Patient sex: M
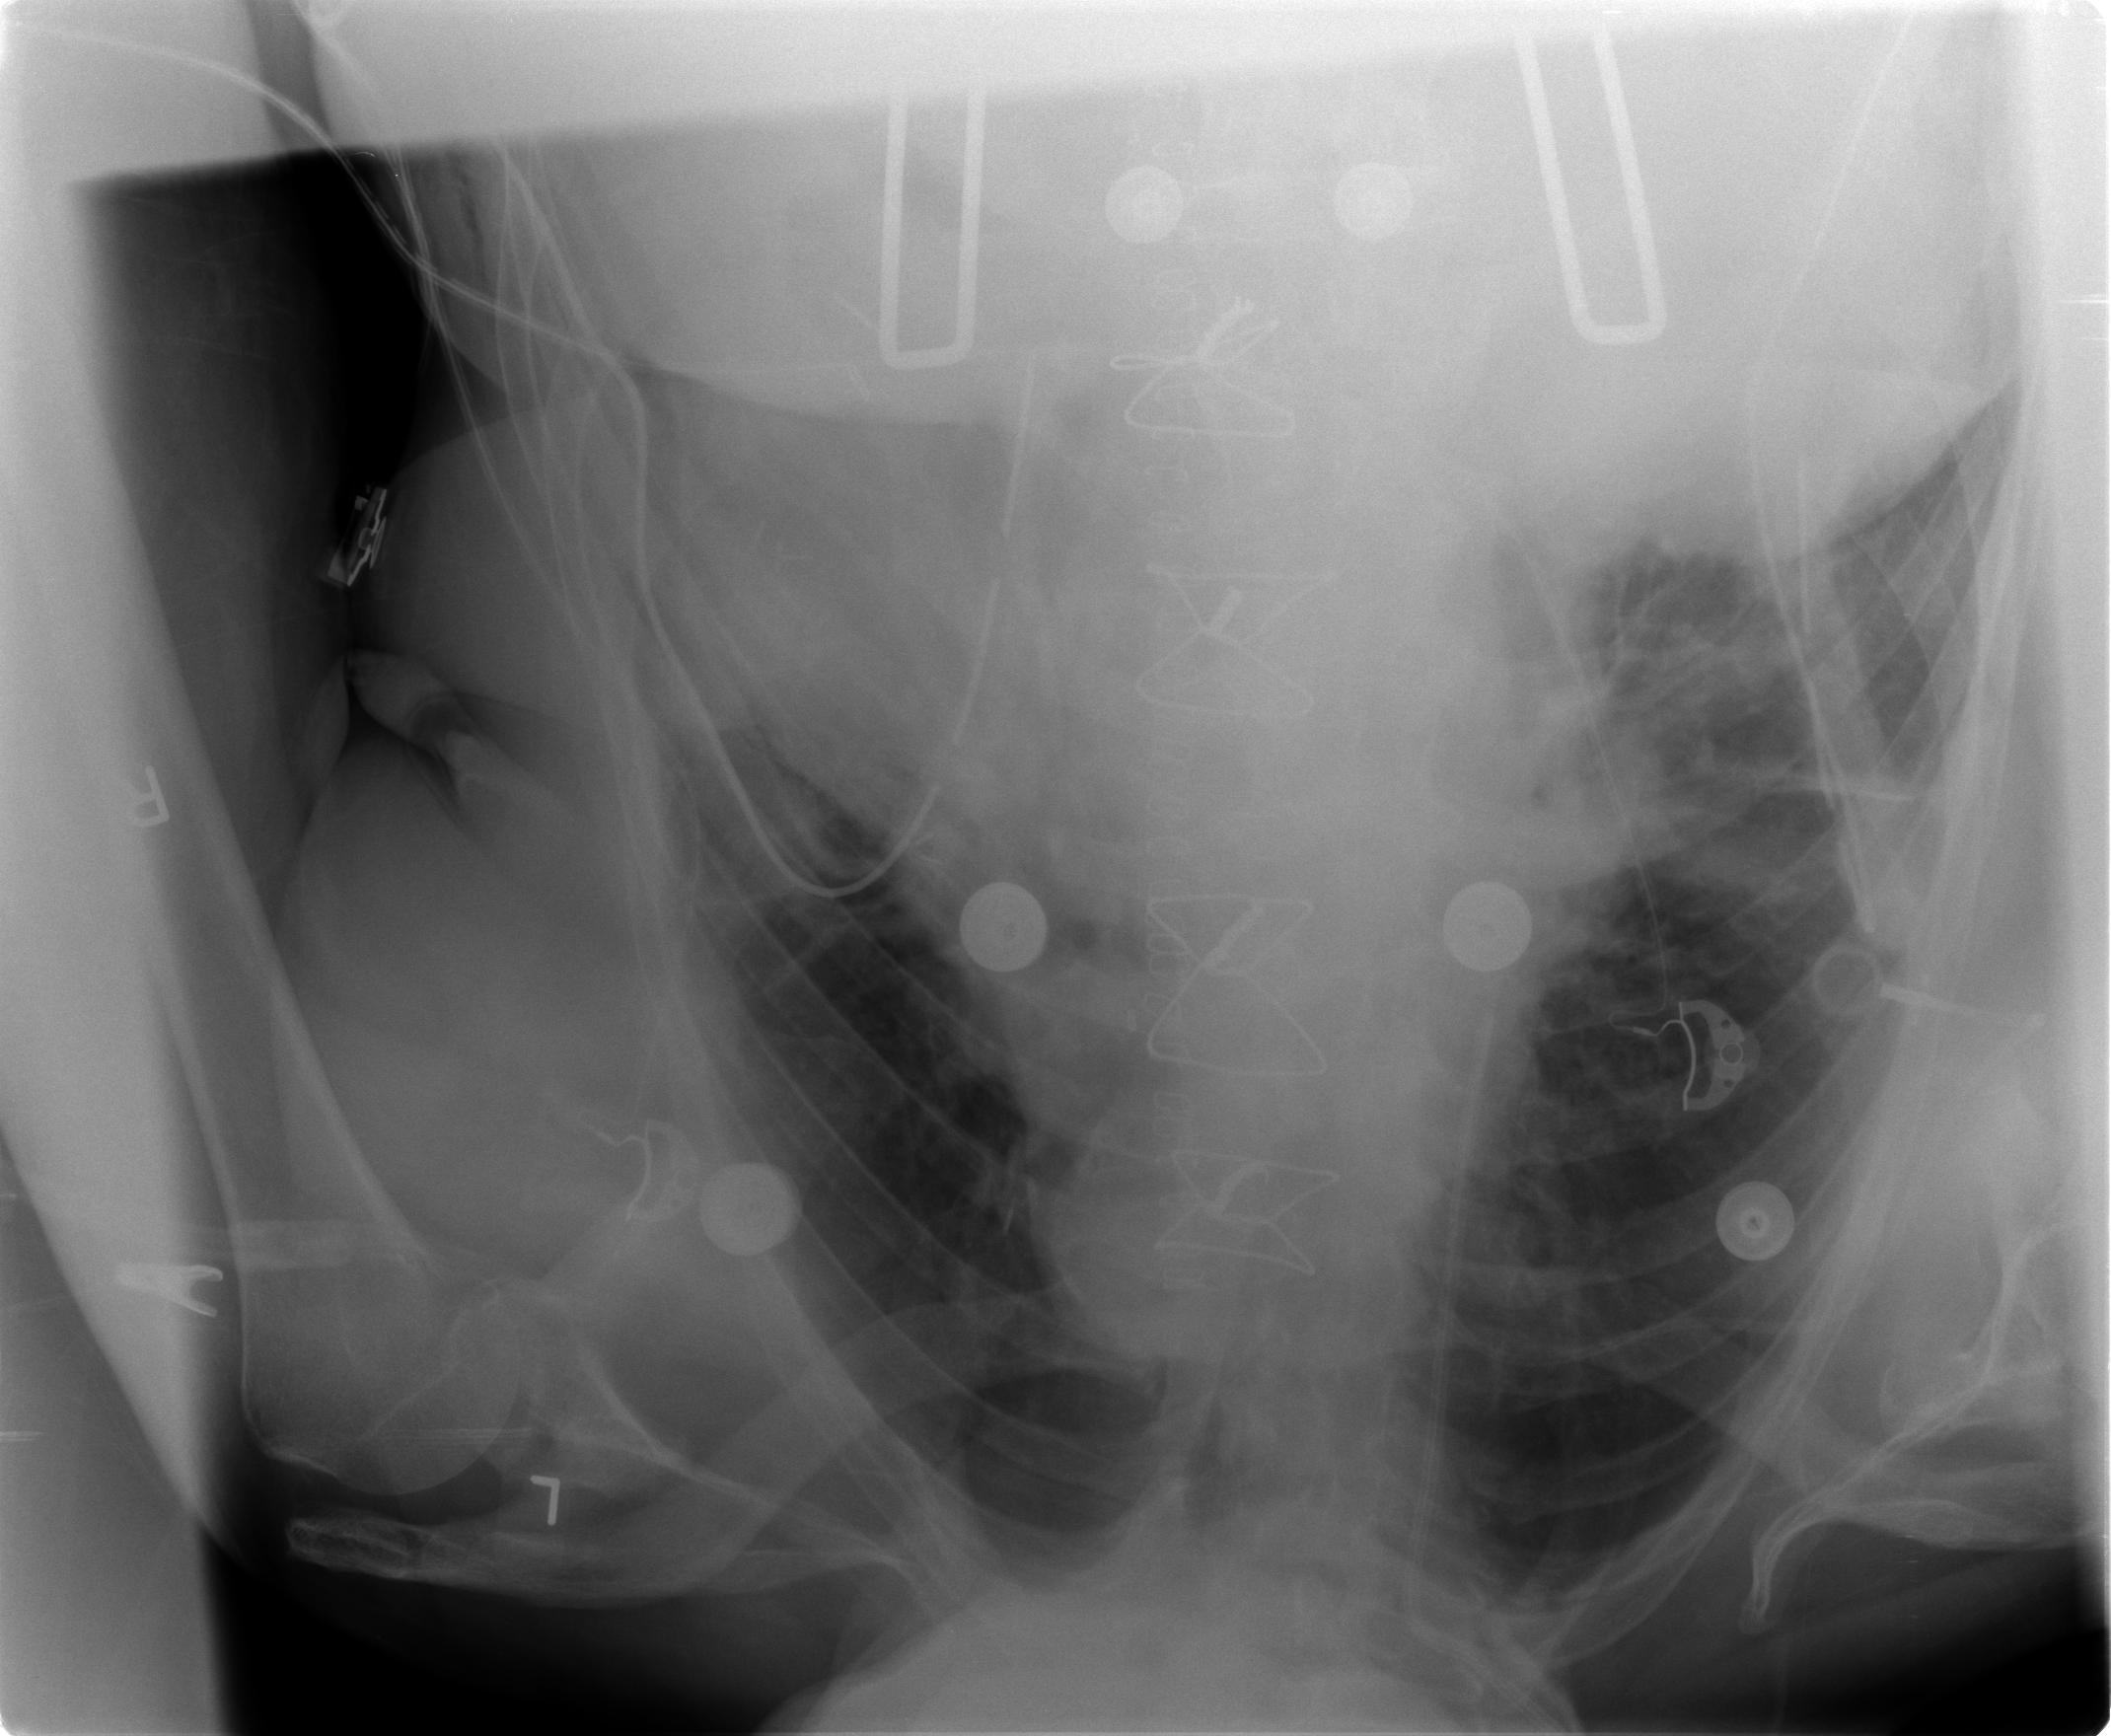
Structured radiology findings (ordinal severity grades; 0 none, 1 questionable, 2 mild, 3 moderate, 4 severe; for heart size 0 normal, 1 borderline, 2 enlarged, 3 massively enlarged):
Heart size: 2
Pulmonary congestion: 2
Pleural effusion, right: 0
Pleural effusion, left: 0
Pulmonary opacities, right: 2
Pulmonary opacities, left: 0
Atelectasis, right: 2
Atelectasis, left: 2